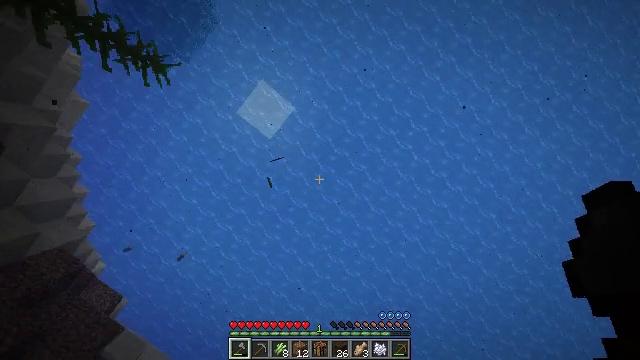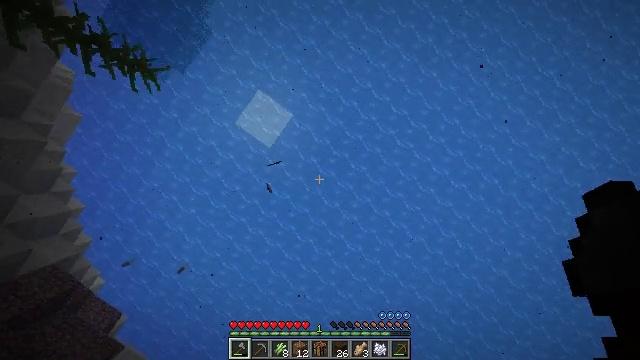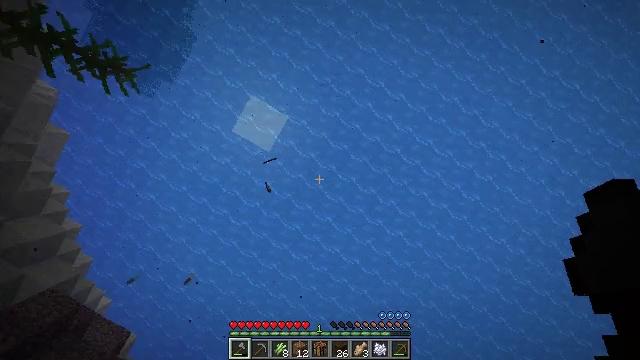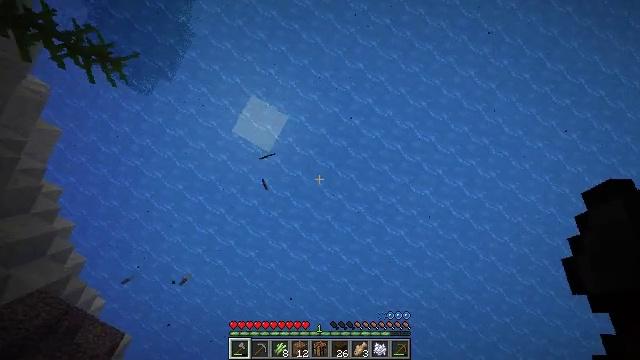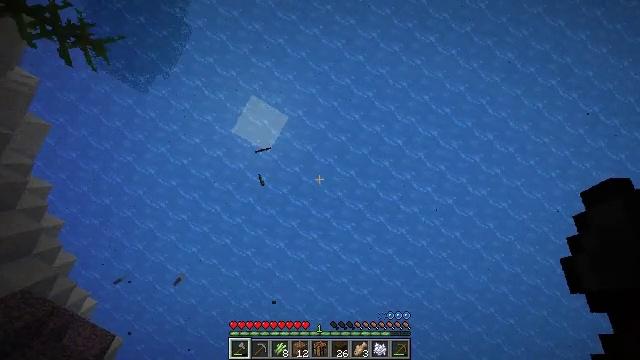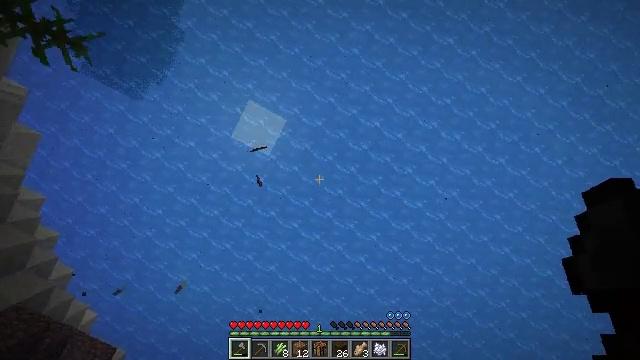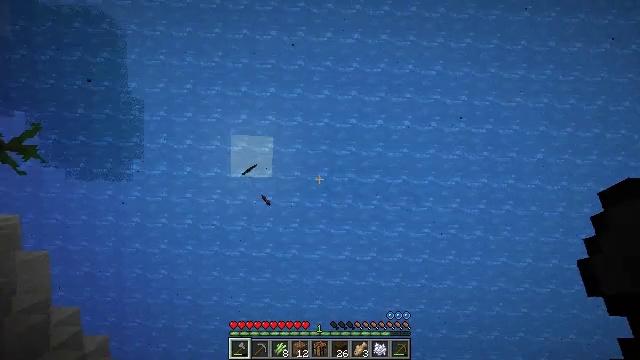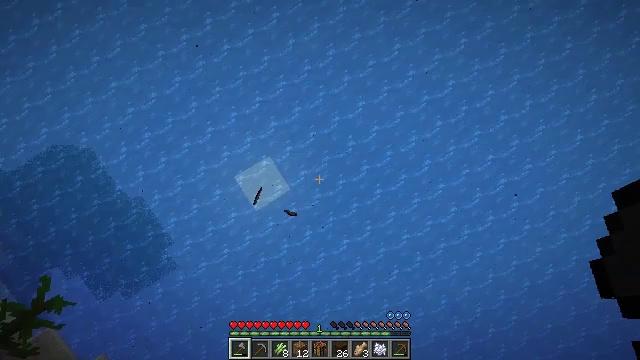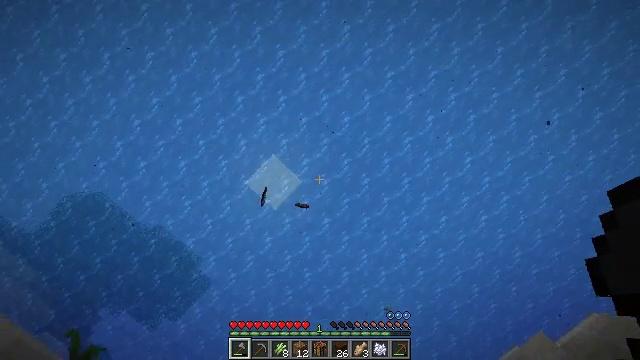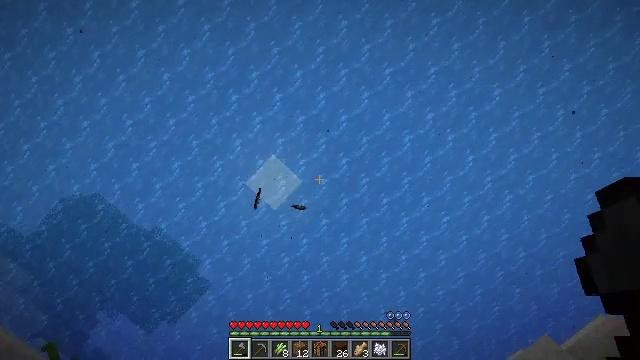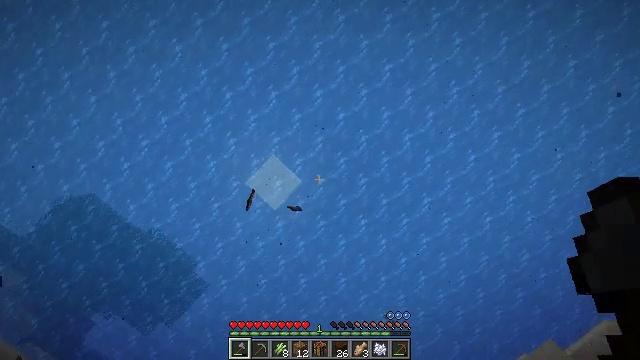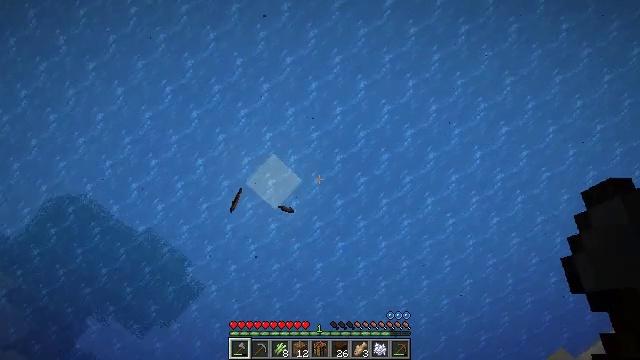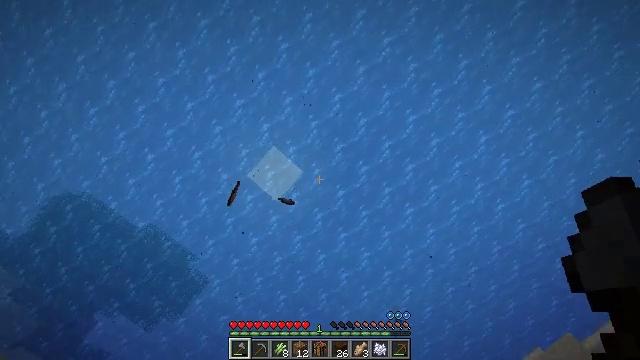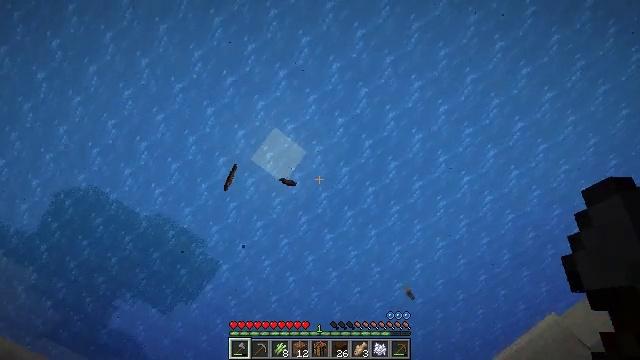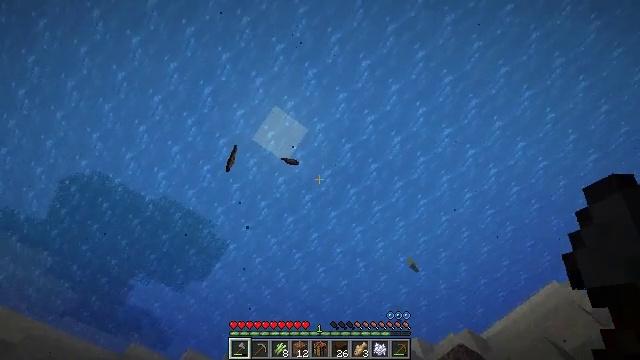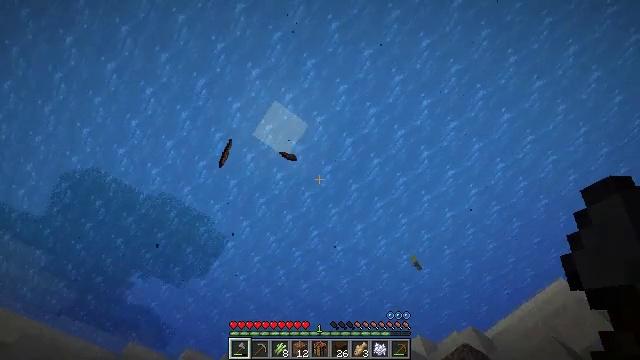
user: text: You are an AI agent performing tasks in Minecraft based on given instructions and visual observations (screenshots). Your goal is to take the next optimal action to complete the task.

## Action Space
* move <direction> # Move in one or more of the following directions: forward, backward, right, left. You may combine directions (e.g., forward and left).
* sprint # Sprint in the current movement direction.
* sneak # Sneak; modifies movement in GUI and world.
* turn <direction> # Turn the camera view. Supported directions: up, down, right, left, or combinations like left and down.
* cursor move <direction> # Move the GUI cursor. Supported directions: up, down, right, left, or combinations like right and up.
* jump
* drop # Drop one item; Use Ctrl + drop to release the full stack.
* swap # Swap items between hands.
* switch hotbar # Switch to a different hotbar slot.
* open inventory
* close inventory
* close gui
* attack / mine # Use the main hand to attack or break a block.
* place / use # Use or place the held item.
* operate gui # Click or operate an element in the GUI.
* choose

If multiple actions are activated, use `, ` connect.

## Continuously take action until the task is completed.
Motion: motion action
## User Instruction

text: Hunt a tropical fish.
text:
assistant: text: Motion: move forward, sprint, turn left and up, jump
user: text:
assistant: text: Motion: move forward, sprint, turn left, jump
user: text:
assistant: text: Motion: move forward, sprint, jump
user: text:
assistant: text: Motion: move forward, sprint, jump
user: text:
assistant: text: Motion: move forward, sprint, turn left, jump
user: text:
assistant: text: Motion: move forward, sprint, turn left, jump
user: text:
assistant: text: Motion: move forward, sprint, turn left and down, jump
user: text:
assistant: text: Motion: move forward and move left, sprint, turn left and down
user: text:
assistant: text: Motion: move forward and move left, sprint
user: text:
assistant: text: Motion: move forward and move left, sprint
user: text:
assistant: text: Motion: move forward and move left, sprint
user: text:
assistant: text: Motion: move forward and move left, sprint, turn left and down
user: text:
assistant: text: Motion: move forward and move left, sprint, turn left and down
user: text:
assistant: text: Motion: move forward and move left, sprint, turn left and down
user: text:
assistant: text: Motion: move forward and move left, sprint, turn down
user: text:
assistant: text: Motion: move forward and move left, sprint, turn down
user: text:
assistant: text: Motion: move forward and move left, sprint, turn left and down
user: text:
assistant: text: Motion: move forward and move left, sprint, turn left and down
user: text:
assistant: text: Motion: move left, sprint, turn left
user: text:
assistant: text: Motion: move left, sprint, turn left
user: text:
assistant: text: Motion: move left, sprint, turn left
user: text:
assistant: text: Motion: move left, sprint
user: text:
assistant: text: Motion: move left
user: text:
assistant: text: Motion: move forward and move left
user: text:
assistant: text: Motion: move forward
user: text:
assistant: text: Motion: move forward, turn right and down
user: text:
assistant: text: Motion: move forward, turn right and down
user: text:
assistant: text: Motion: move forward, turn right
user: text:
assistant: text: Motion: move forward, turn right and down
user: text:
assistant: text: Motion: move forward, turn right and down